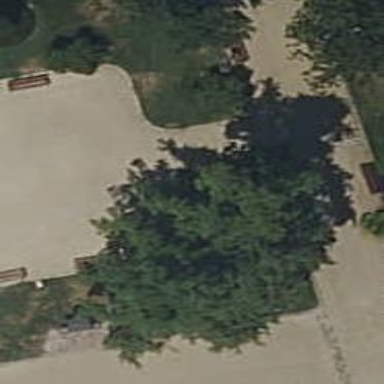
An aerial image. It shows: Deciduous broadleaved tree in park.